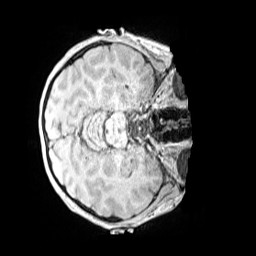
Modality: MP2RAGE
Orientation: axial
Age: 12
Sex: female
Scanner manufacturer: siemens
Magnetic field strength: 3 T
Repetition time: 4 s
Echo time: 0.00299 s